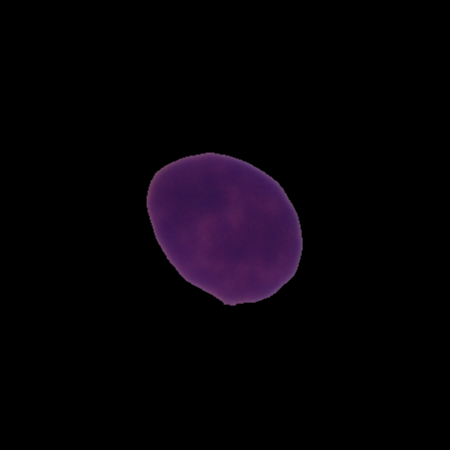
Label: healthy